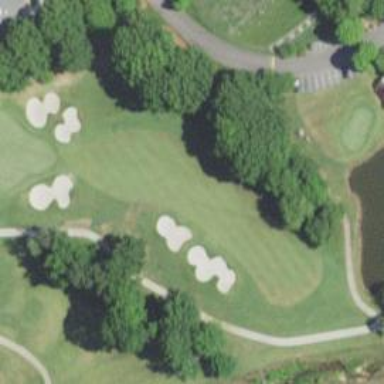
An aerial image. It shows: View of golf hole.